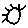
Label: sun